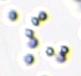
Label: Phaeocystis